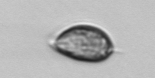
Label: Prorocentrum_triestinum